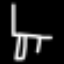
Label: chair